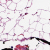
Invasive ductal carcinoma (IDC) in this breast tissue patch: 0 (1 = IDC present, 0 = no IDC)